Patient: sex F, age 60
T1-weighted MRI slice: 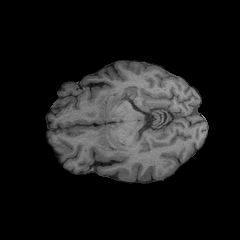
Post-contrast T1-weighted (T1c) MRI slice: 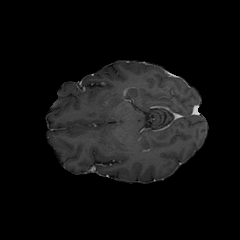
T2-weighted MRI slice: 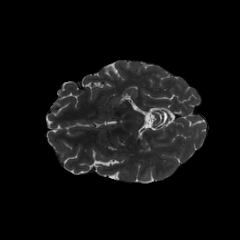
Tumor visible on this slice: no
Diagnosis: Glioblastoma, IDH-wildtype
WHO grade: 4